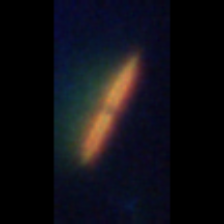
Taxon: Pennate
Group: Diatoms